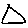
Label: triangle